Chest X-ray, AP view. Patient: 65 years old, sex M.
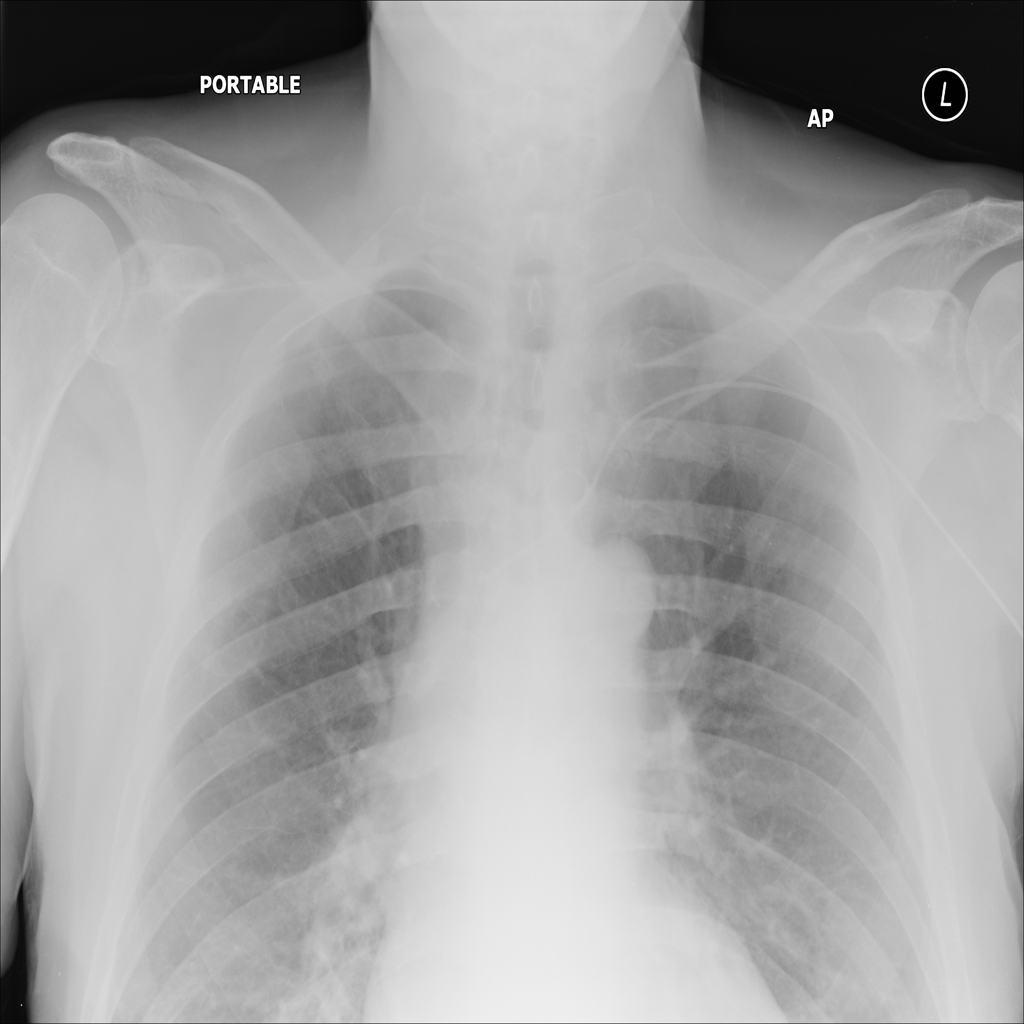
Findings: No Finding